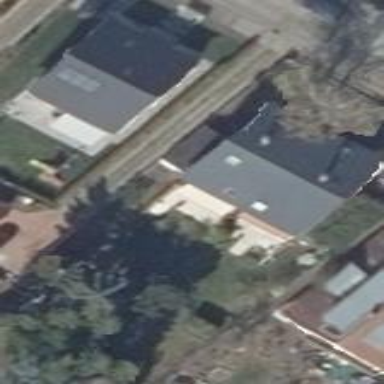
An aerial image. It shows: Detached building with gabled roof.